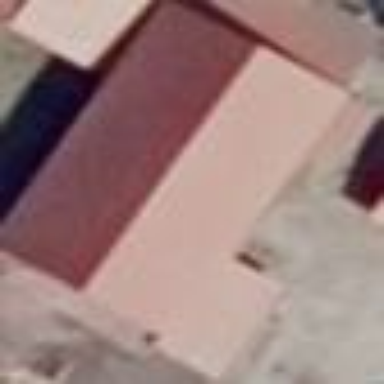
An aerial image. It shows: Flat-roofed building.